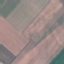
Label: AnnualCrop